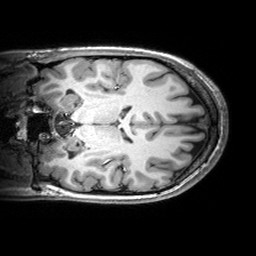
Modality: T1w
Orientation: coronal
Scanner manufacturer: siemens
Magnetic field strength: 3 T
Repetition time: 2.53 s
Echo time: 0.00299 s